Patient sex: M
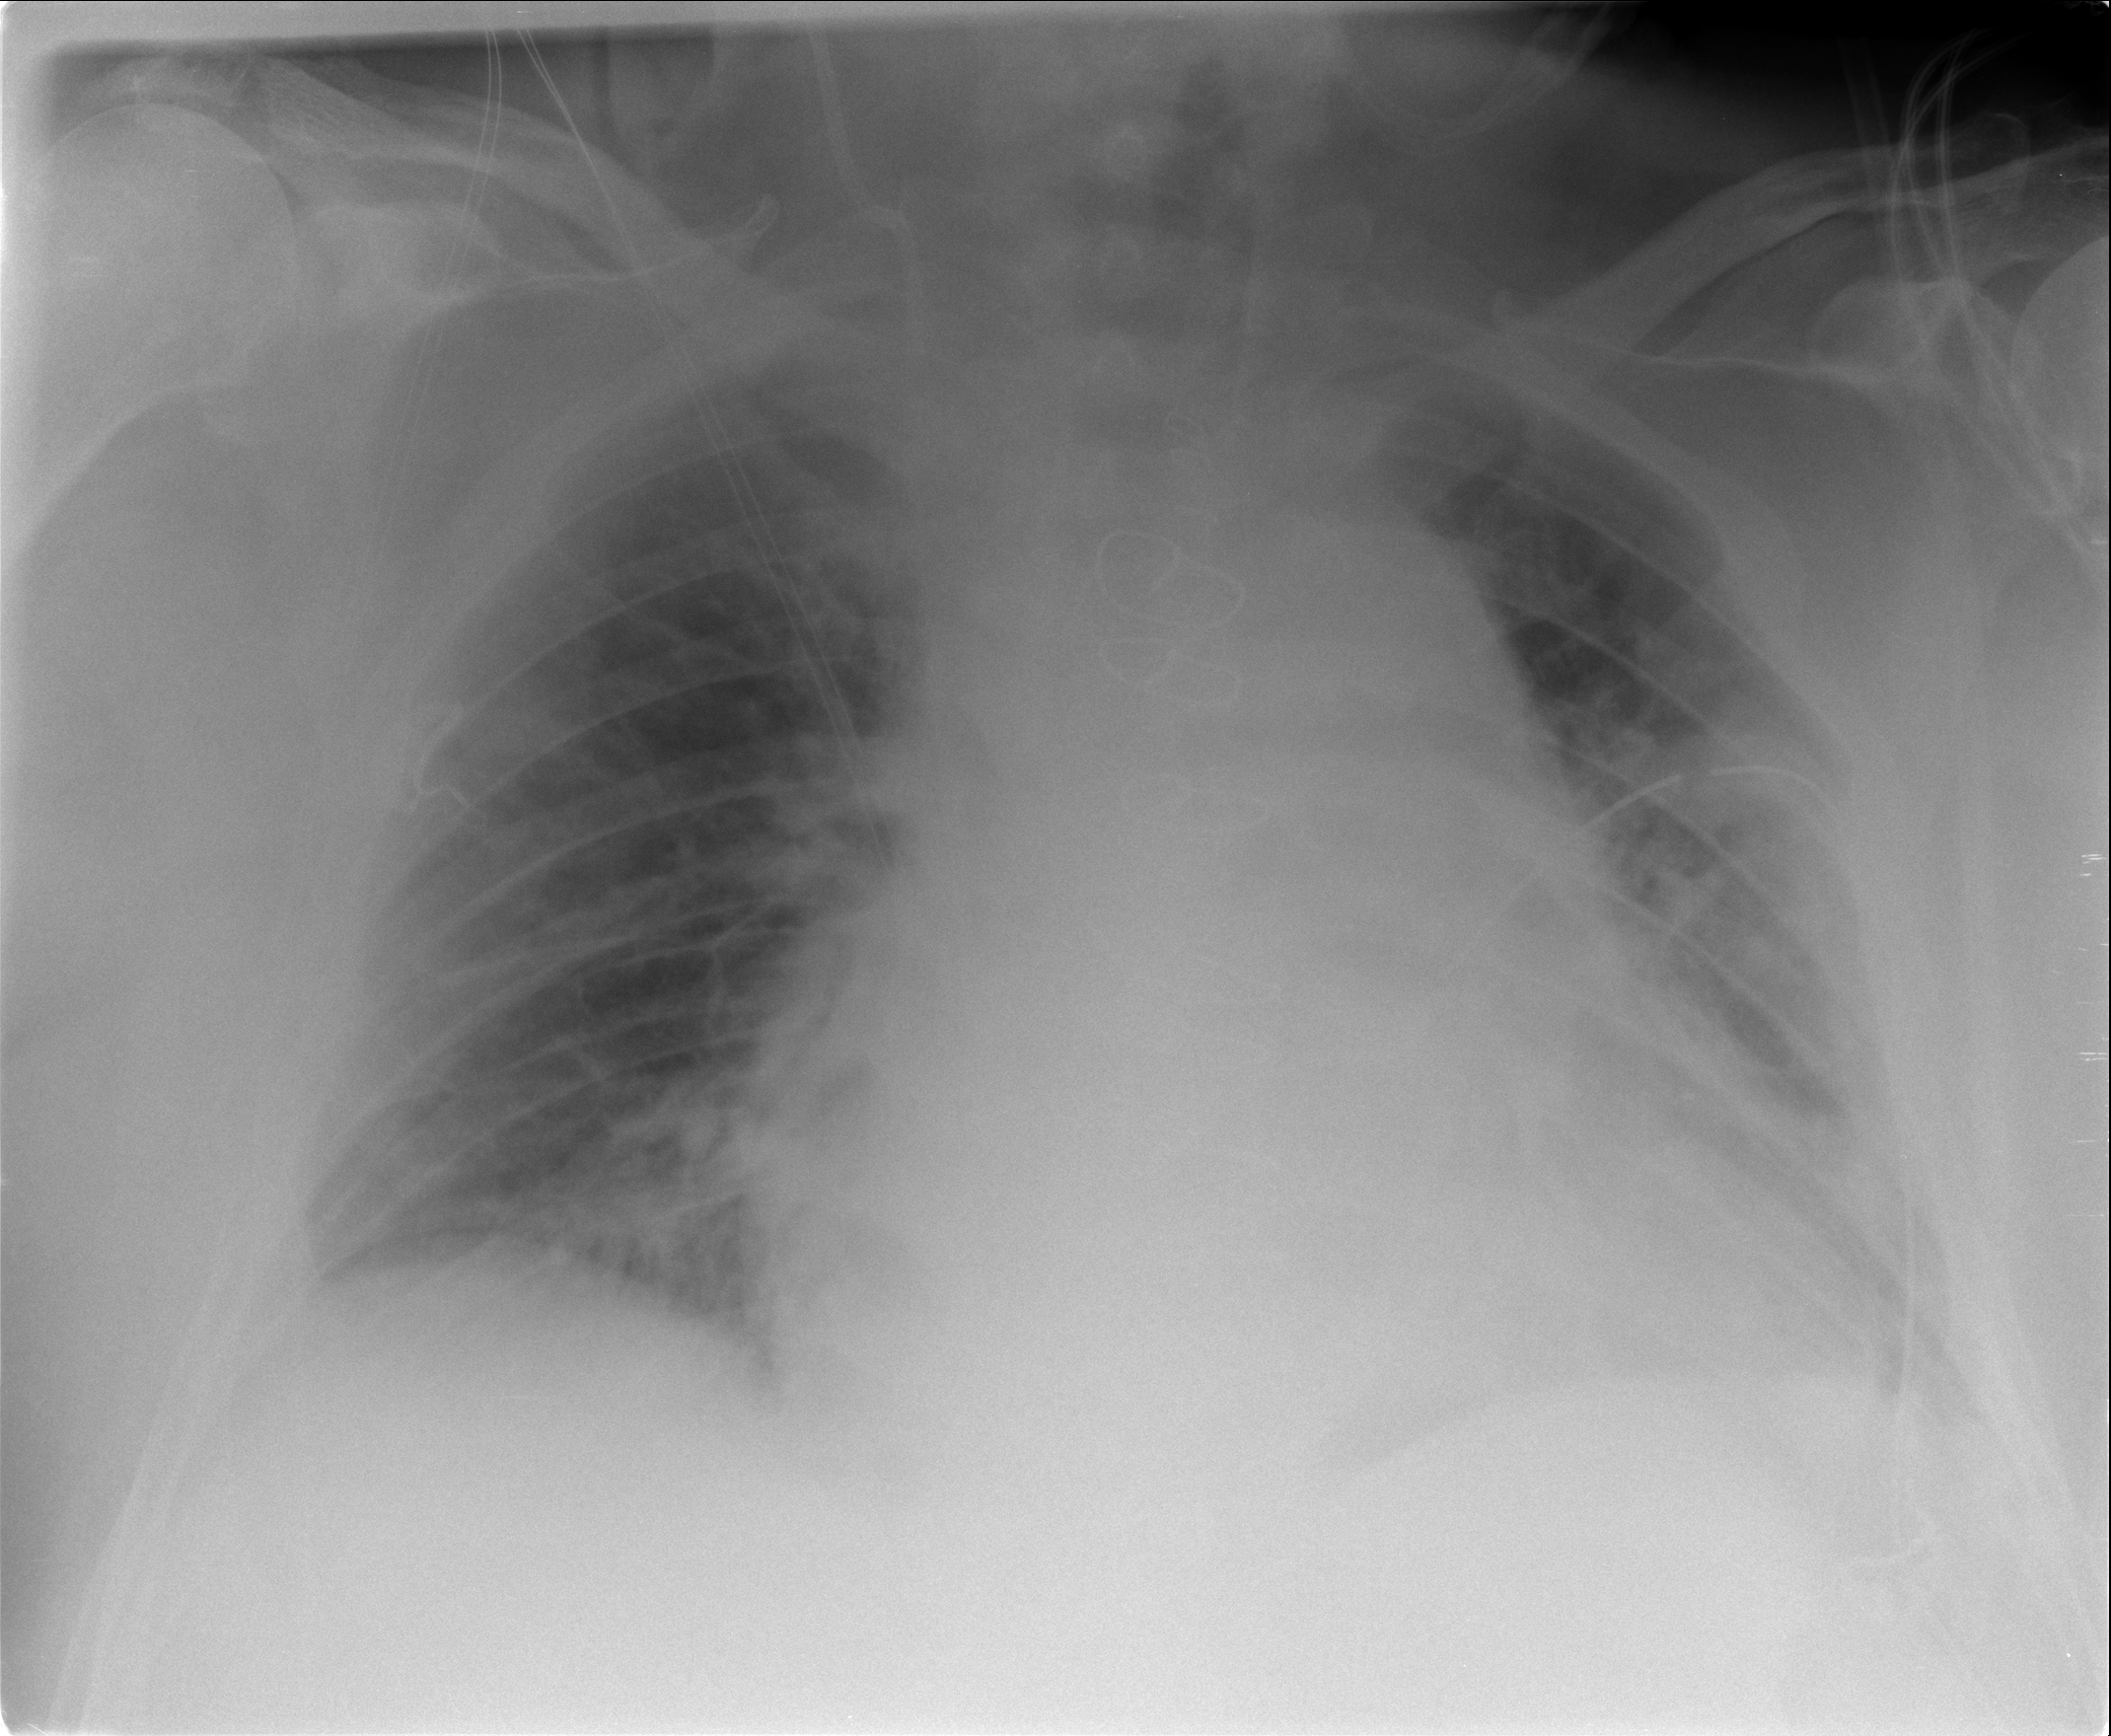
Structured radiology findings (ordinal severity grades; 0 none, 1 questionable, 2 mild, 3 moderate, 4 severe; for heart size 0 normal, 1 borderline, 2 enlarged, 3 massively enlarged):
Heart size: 2
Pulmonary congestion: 2
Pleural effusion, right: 0
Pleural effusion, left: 2
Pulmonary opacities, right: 0
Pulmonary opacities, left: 2
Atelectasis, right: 0
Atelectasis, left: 2